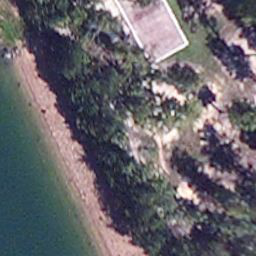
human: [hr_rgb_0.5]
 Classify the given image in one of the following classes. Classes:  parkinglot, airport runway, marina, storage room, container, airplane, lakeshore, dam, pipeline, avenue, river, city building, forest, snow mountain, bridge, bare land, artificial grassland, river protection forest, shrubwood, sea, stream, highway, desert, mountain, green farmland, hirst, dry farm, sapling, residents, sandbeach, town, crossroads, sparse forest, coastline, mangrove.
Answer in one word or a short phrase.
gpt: lakeshore